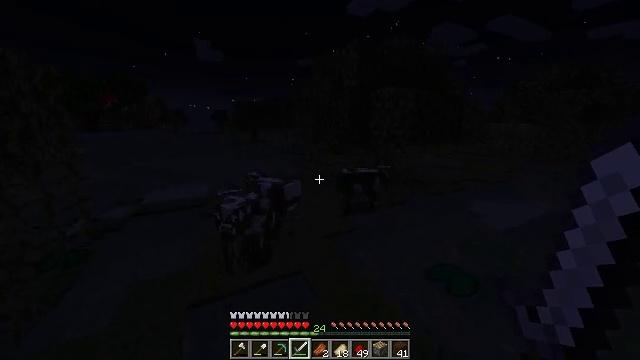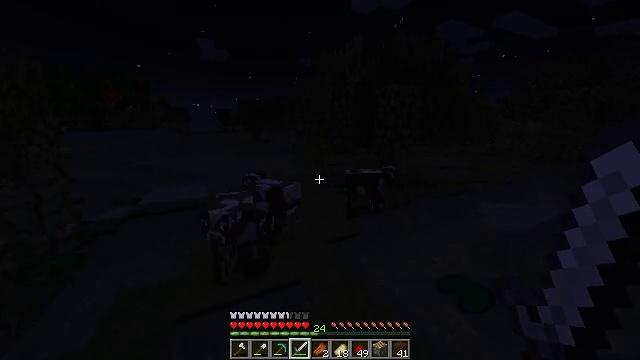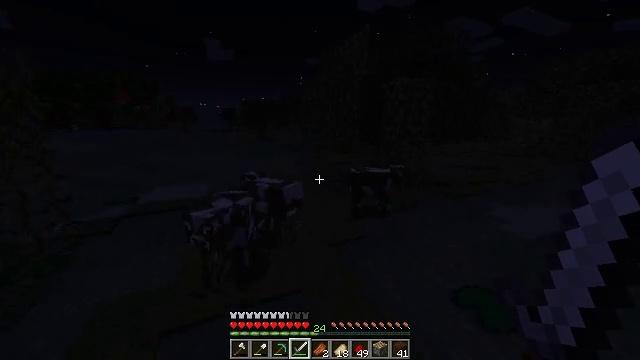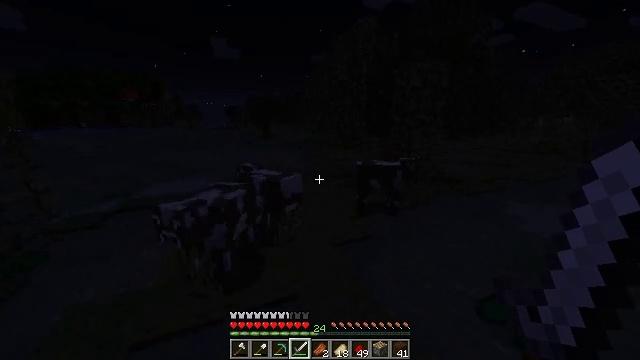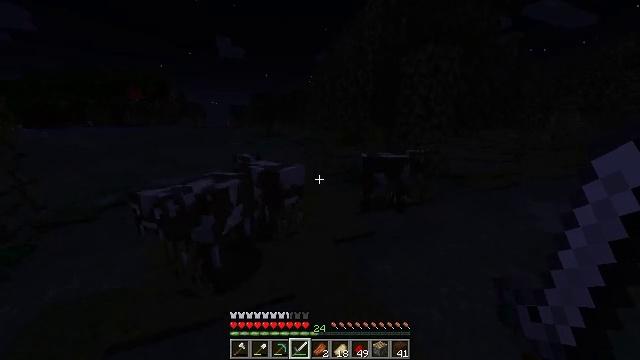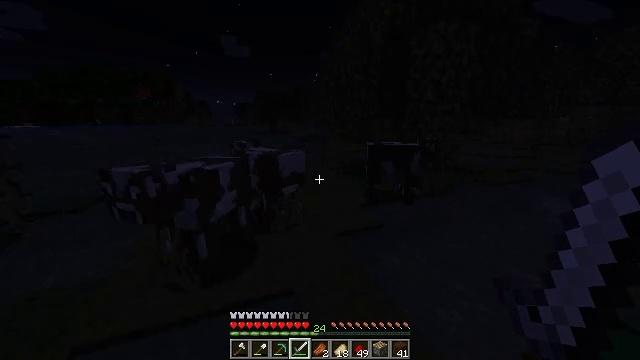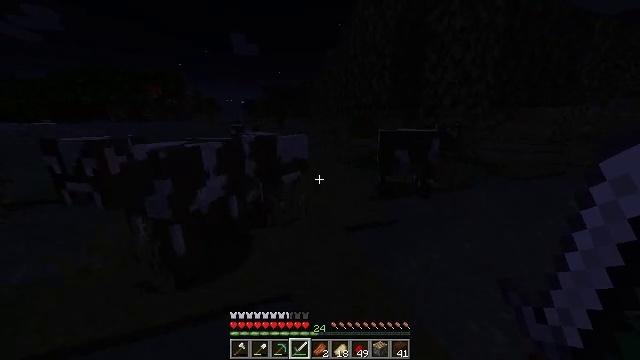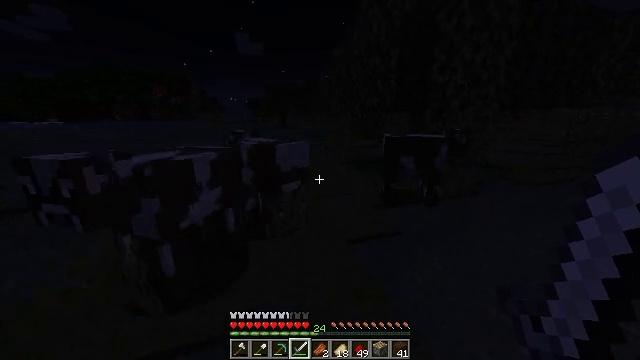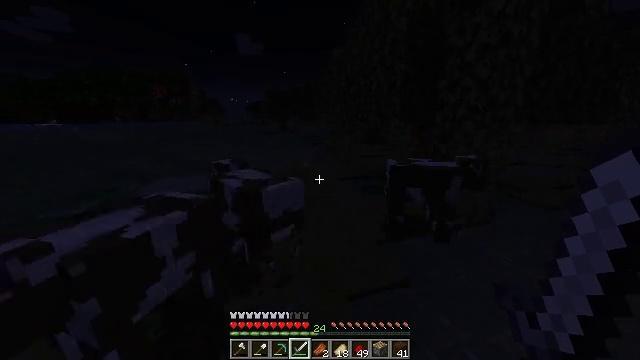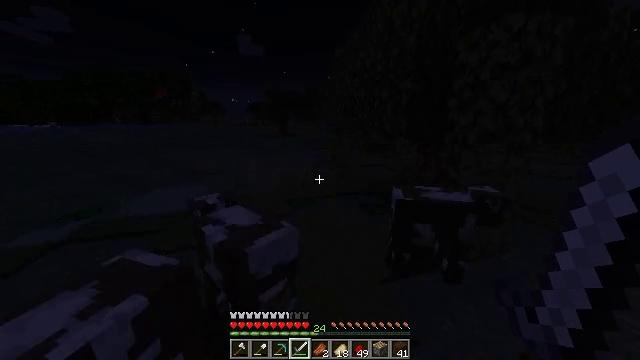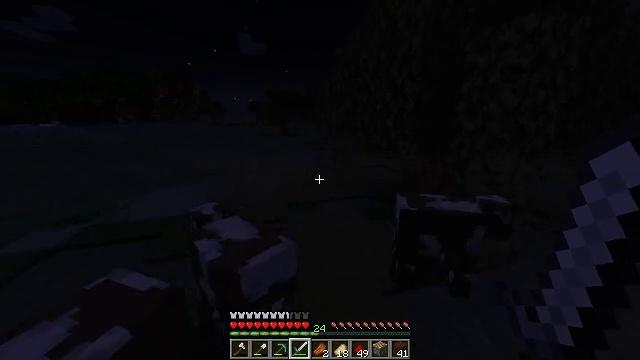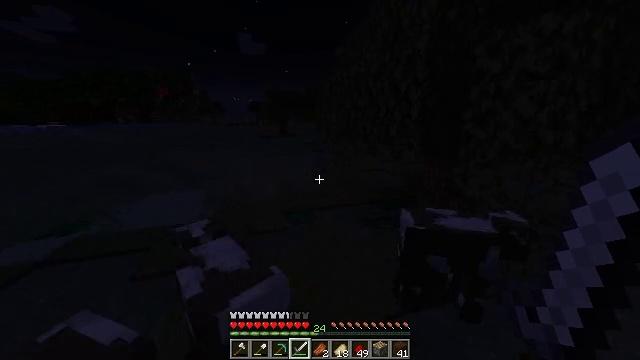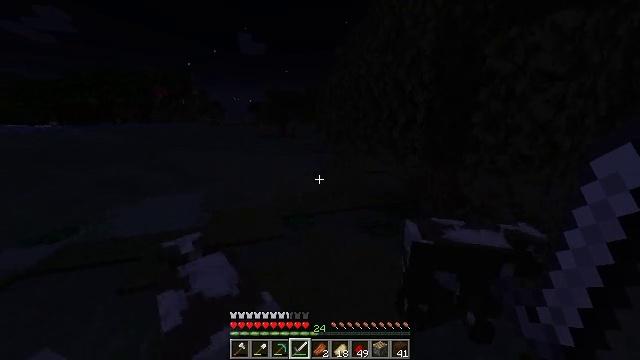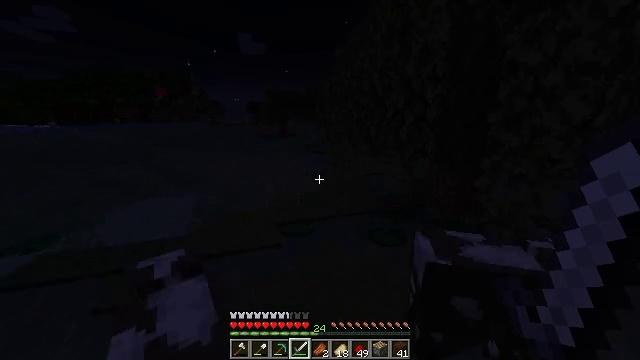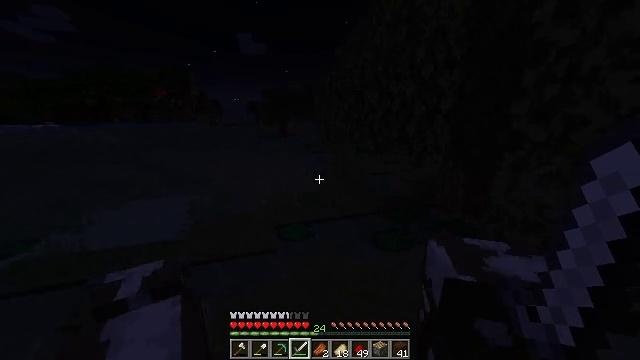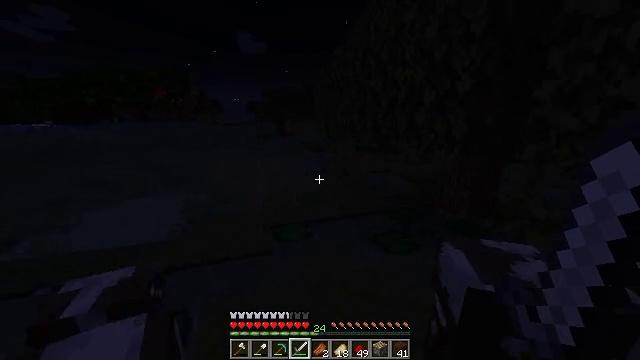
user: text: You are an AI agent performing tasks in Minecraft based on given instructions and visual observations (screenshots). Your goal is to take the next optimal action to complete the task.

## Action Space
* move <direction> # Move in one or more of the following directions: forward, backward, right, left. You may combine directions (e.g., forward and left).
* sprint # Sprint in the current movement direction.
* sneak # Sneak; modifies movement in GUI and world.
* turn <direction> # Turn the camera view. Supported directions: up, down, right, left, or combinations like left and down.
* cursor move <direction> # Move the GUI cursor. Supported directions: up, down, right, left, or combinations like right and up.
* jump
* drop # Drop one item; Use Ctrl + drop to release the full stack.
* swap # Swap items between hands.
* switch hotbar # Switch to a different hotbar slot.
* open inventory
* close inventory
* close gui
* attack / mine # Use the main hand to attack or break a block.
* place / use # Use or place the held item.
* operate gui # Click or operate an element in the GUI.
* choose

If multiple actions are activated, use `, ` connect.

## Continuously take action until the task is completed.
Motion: motion action
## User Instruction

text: Kill the slime.
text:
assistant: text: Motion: move forward, jump
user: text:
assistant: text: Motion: move forward, turn left, jump
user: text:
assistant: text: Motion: move forward, turn left, jump
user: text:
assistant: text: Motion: move forward, turn left, jump
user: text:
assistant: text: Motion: move forward, turn left, jump
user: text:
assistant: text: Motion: move forward, turn left, jump
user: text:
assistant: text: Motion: move forward, sprint, jump
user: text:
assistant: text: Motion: move forward, sprint, jump
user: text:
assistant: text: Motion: move forward, sprint, jump
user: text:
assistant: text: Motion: move forward, sprint, jump
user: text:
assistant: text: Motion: move forward, sprint, jump
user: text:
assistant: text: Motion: move forward, jump
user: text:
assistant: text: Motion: move forward, jump
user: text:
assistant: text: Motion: move forward, jump
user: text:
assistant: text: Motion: move forward, jump
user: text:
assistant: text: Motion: move forward, jump
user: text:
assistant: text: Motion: move forward, jump
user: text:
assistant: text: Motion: move forward, jump
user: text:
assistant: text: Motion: move forward, sprint, jump
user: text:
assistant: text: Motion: move forward, sprint, jump
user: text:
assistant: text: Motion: move forward, sprint, jump
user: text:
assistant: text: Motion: move forward, sprint, jump
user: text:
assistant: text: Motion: move forward, sprint, jump
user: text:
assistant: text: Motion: move forward, jump
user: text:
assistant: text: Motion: move forward, jump
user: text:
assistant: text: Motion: move forward, jump
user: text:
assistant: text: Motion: move forward, jump
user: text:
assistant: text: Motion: move forward, jump
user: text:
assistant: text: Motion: move forward, turn right, jump
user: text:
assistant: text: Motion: move forward, turn right, jump